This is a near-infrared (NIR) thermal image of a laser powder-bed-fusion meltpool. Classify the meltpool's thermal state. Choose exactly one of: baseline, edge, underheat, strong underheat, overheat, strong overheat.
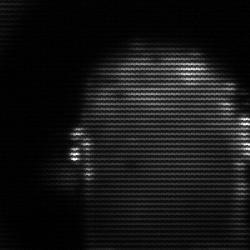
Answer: baseline